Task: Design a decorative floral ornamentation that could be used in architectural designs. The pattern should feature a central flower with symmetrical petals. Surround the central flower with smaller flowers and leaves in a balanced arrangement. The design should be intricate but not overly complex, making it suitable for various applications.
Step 1339:
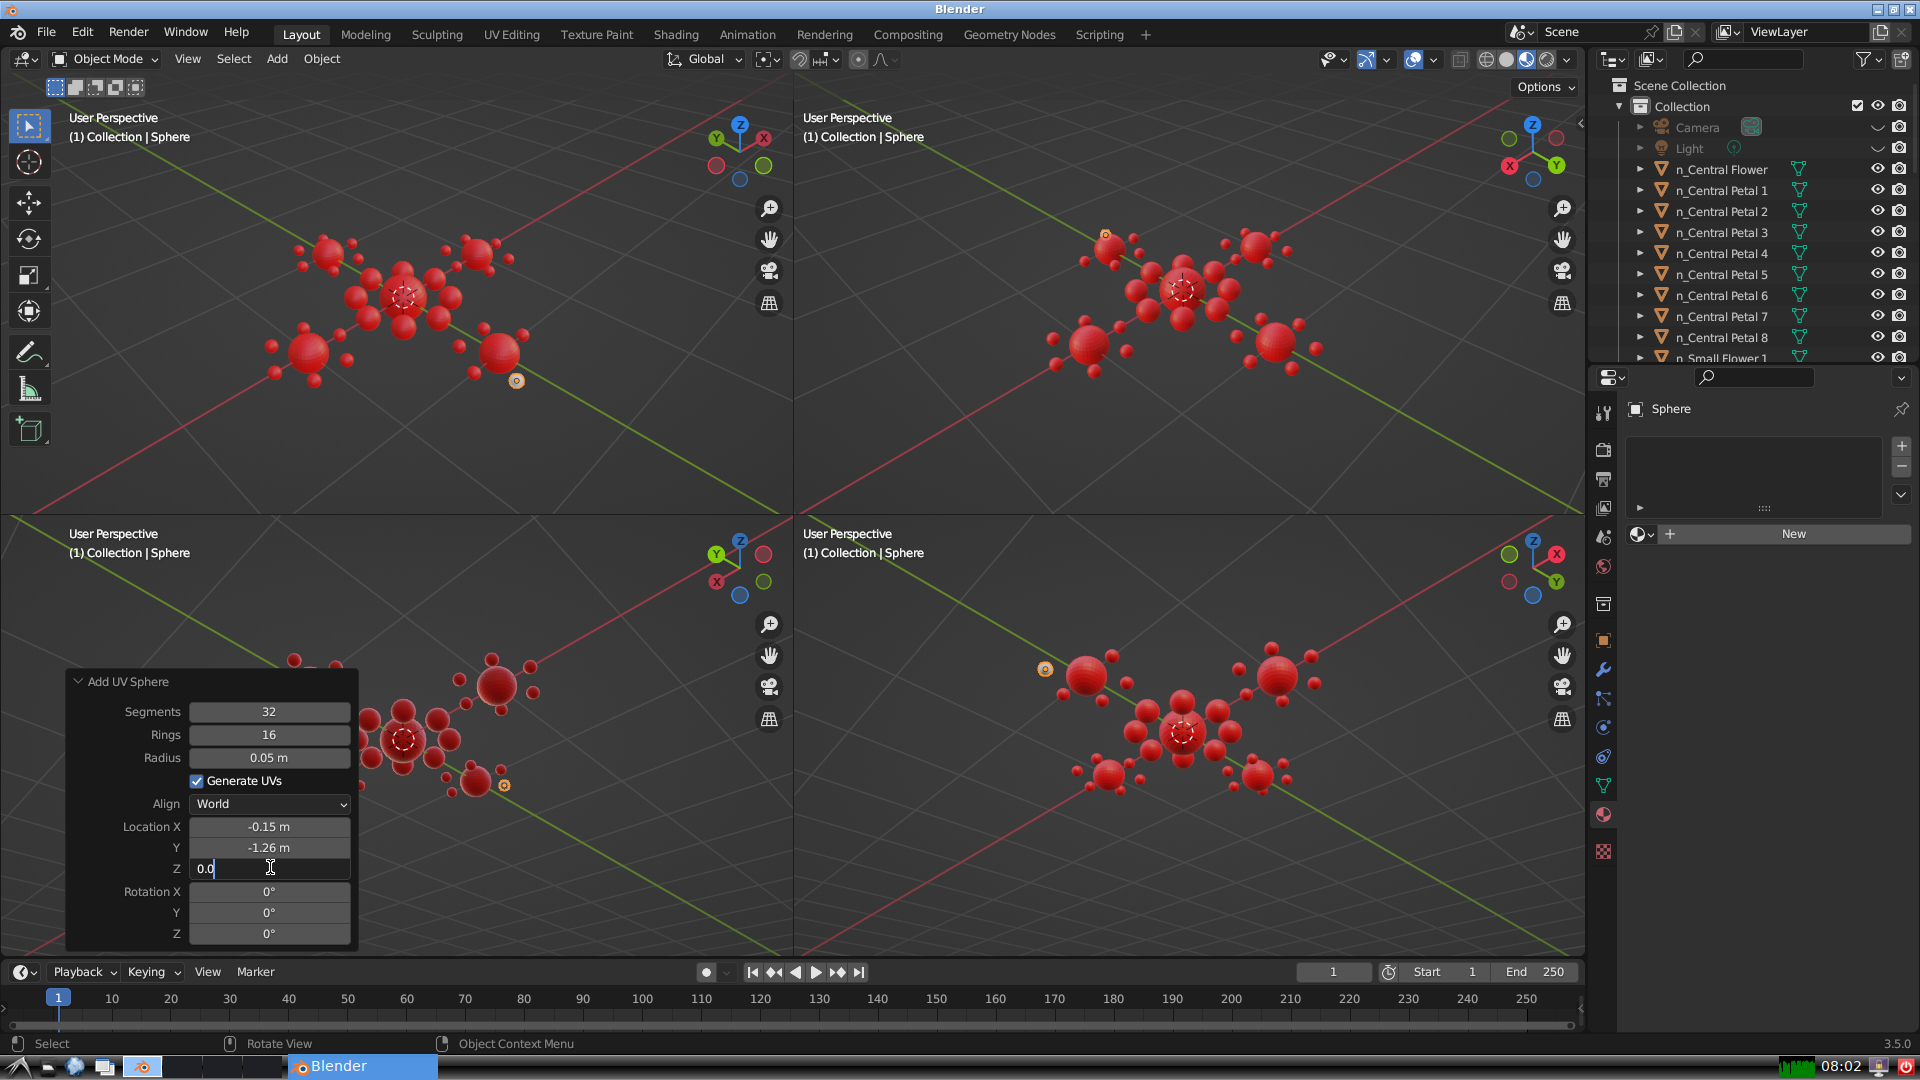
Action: {"key_press": ['Return']}